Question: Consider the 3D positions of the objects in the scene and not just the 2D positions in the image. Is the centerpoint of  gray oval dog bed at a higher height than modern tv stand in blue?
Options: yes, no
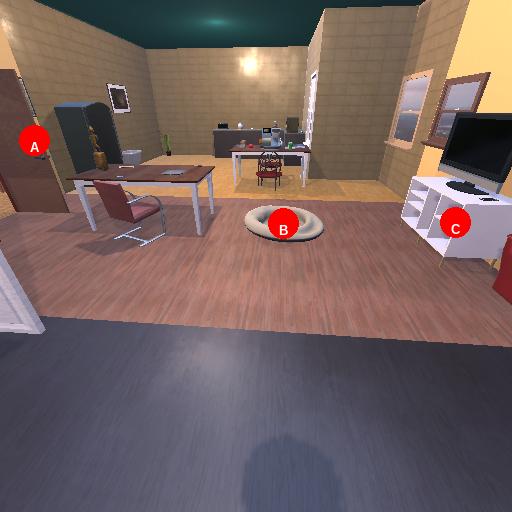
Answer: yes